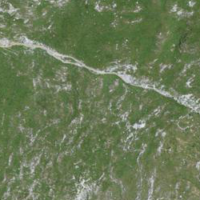
EUNIS habitat code: 26
Species observed at this site:
Saxifraga paniculata